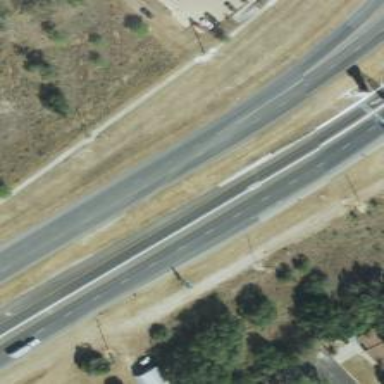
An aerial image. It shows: Primary highway that functions as expressway.